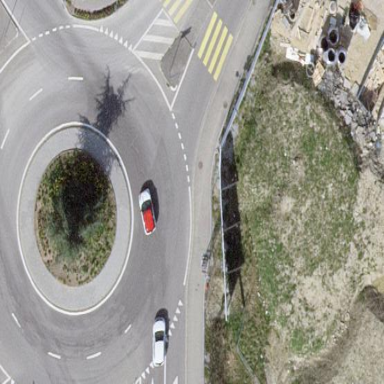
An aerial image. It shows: Secondary road leading to roundabout.